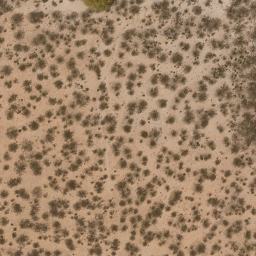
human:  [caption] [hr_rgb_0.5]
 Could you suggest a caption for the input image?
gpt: Lots of plants scattered in the loess ground. .

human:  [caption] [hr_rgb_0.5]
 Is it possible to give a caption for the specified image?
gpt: Lots of plants scattered on the ground. .

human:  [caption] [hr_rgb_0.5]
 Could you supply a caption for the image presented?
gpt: There are some grey plants scattered on the ground .

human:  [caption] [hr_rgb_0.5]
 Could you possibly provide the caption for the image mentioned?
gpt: This is a chaparral .

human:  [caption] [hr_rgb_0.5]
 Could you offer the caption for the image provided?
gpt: Some grey plants are scattered in the loess ground .